Question: Note: This problem only happens in gridview, if you setimagebitmap in a single imageview, it works well.
See the following pictures, The left picture is what I want, and the picture on right is what actually I get.

The only difference is the way I set the image, if I set the image as below, I get the correct result(left picture above).
'''
holder.image.setImageResource(imagesArray.get(position));
'''
But if I set the image with bitmap as below, the image not scaled as I want(the right picture above)
'''
holder.imageView.setImageBitmap(bitmap);
'''
Why I set the image as bitmap instead of drawable?
because my images were encrypted, I need to decrypt them before load into the imageview. the basic step is:
1. depryct the image into byte arrya.
2. create bitmap from the bytes.
3. load the bitmap into imageview.
Note, the problem was not caused by the decryption, I have test with an normal image without decryption, it does not work either.
Here is the code
GridViewActivity
'''
public class GridViewActivity extends Activity {
@Override
protected void onCreate(Bundle savedInstanceState) {
super.onCreate(savedInstanceState);
setContentView(R.layout.activity_gridview);
GridView gridView = (GridView)findViewById(R.id.grid_view);
ImageAdapter imageAdapter = ImageAdapter.getInstance();
imageAdapter.setContext(this);
gridView.setAdapter(imageAdapter);
for (int i = 0; i < 50; i++) {
int resourceId = getResources().getIdentifier("myimage", "drawable", getPackageName());
imageAdapter.imagesArray.add(resourceId);
}
}
}
'''
ImageAdapter
'''
public class ImageAdapter extends BaseAdapter {
private static ImageAdapter imageAdapter = null;
private Bitmap bitmap;
private Context mContext;
public ArrayList<Integer> imagesArray = new ArrayList<Integer>();
private ImageAdapter() {
}
public static ImageAdapter getInstance() {
if (imageAdapter == null) {
imageAdapter = new ImageAdapter();
}
return imageAdapter;
}
public void setContext(Context context) {
mContext = context;
}
@Override
public int getCount() {
return imagesArray.size();
}
@Override
public Object getItem(int position) {
return imagesArray.get(position);
}
@Override
public long getItemId(int position) {
return 0;
}
@Override
public View getView(int position, View convertView, ViewGroup parent) {
View row = convertView;
ViewHolder holder;
if (row == null) {
LayoutInflater inflater = ((Activity)mContext).getLayoutInflater();
row = inflater.inflate(R.layout.row_grid, parent, false);
holder = new ViewHolder();
holder.imageView = (ImageView)row.findViewById(R.id.image);
row.setTag(holder);
}
else {
holder = (ViewHolder)row.getTag();
}
// Create bitmap from image in assets folder.
String imageFileName = "myimage.jpg";
AssetManager assetMgr = mContext.getAssets();
try {
InputStream fis = assetMgr.open(imageFileName);
bitmap = BitmapFactory.decodeStream(fis);
}
catch (Exception ex) {
Log.i("zdd", ex.getLocalizedMessage());
}
holder.imageView.setImageBitmap(bitmap);
//holder.image.setImageResource(imagesArray.get(position));
return row;
}
static class ViewHolder {
ImageView imageView;
}
}
'''
SquareImageView
'''
public class SquareImageView extends ImageView
{
public SquareImageView(Context context)
{
super(context);
}
public SquareImageView(Context context, AttributeSet attrs)
{
super(context, attrs);
}
public SquareImageView(Context context, AttributeSet attrs, int defStyle)
{
super(context, attrs, defStyle);
}
@Override
protected void onMeasure(int widthMeasureSpec, int heightMeasureSpec)
{
super.onMeasure(widthMeasureSpec, heightMeasureSpec);
setMeasuredDimension(getMeasuredWidth(), getMeasuredWidth()); //Snap to width
}
}
'''
Here is the layout
activity_gridview.xml
'''
<?xml version="1.0" encoding="utf-8"?>
<RelativeLayout xmlns:android="http://schemas.android.com/apk/res/android"
android:layout_width="fill_parent"
android:layout_height="fill_parent">
<GridView xmlns:android="http://schemas.android.com/apk/res/android"
android:id="@+id/grid_view"
android:layout_width="match_parent"
android:layout_height="match_parent"
android:background="#7f7f7f"
android:numColumns="4"
android:horizontalSpacing="2dp"
android:verticalSpacing="2dp"
android:gravity="center"
android:stretchMode="columnWidth"
android:layout_alignParentLeft="true"
android:layout_alignParentStart="true"
android:layout_alignParentRight="true"
android:layout_alignParentEnd="true">
</GridView>
</RelativeLayout>
'''
row_grid.xml
'''
<?xml version="1.0" encoding="utf-8"?>
<LinearLayout
xmlns:android="http://schemas.android.com/apk/res/android"
android:layout_width="wrap_content"
android:layout_height="wrap_content"
android:orientation="vertical"
android:padding="5dp"
android:background="#ffffff">
<com.jiyuzhai.setimagebitmaptest.SquareImageView
android:id="@+id/image"
android:layout_width="match_parent"
android:layout_height="match_parent"
android:scaleType="centerCrop"/>
</LinearLayout>
'''
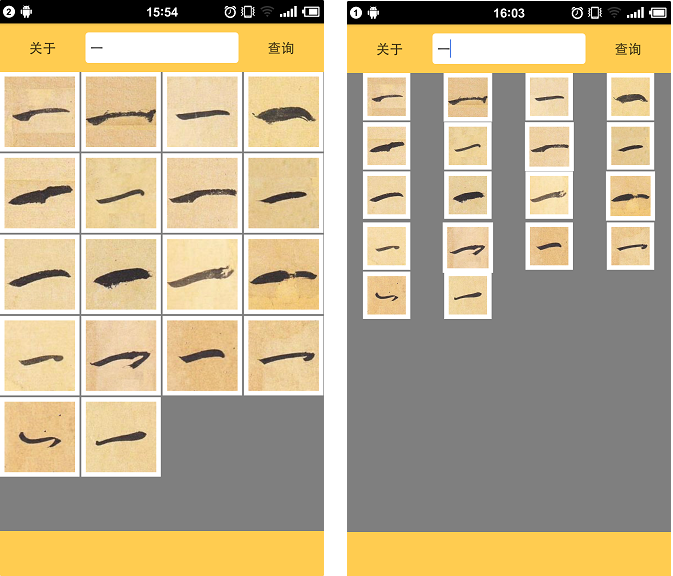
Answer: Try changing the row item's parent size to "match_parent".
'''
<LinearLayout
xmlns:android="http://schemas.android.com/apk/res/android"
android:layout_width="match_parent"
android:layout_height="match_parent"
android:orientation="vertical"
android:padding="5dp"
android:background="#ffffff">
<com.jiyuzhai.setimagebitmaptest.SquareImageView
android:id="@+id/image"
android:layout_width="match_parent"
android:layout_height="match_parent"
android:scaleType="centerCrop"/>
</LinearLayout>
'''